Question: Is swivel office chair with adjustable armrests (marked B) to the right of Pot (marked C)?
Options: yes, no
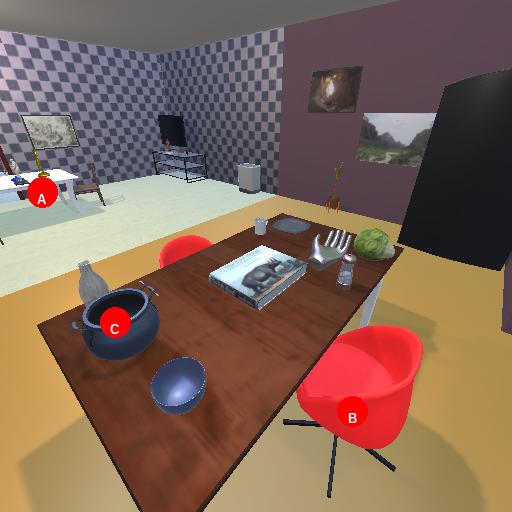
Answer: yes